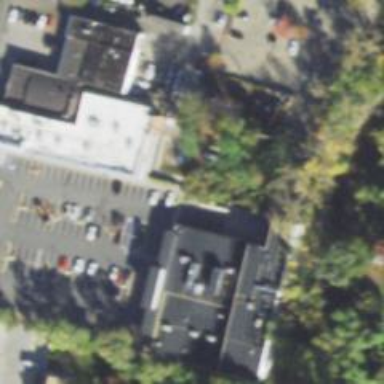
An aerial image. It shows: Pharmacy providing healthcare services.